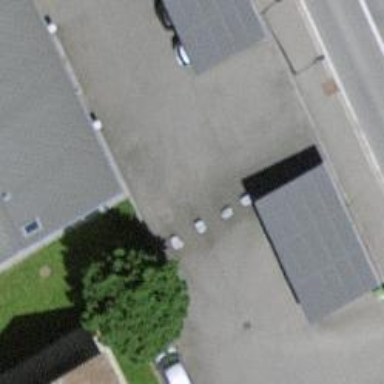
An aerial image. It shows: Block barrier.